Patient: sex M, age 60
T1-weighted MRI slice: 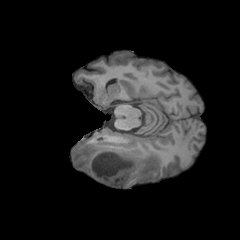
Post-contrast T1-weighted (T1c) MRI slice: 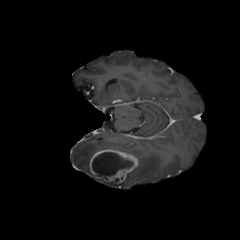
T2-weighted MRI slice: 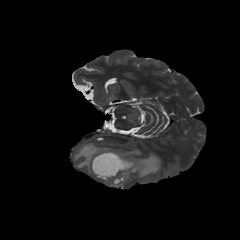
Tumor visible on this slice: yes
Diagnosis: Glioblastoma, IDH-wildtype
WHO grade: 4